Field crop: tomato
Growth stage: 2
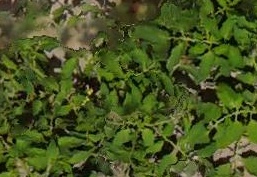
Species: tomato